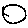
Label: hexagon